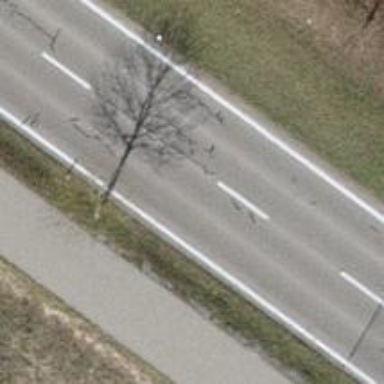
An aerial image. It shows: Urban tree adds touch of nature to the surroundings.